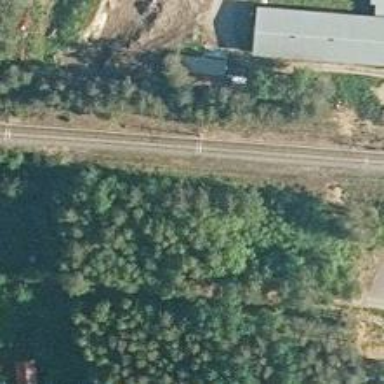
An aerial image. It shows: Railway with continuous rails on embankment. The railway is electrified with contact line.